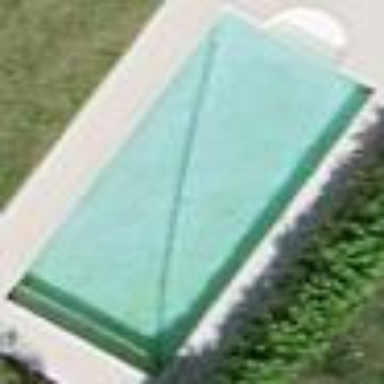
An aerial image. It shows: Swimming pool located in leisure land.